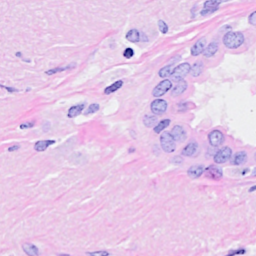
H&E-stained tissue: Breast